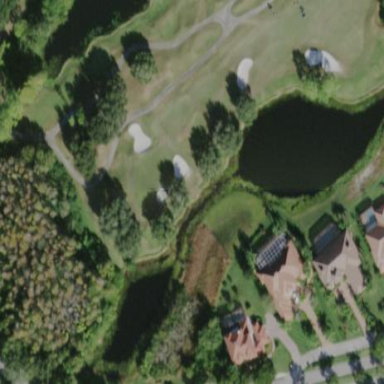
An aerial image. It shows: Water hazard on golf course. The hazard is natural water feature.